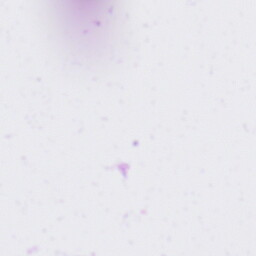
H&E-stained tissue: Tonsil